Field crop: tomato
Growth stage: 1
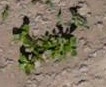
Species: portulaca